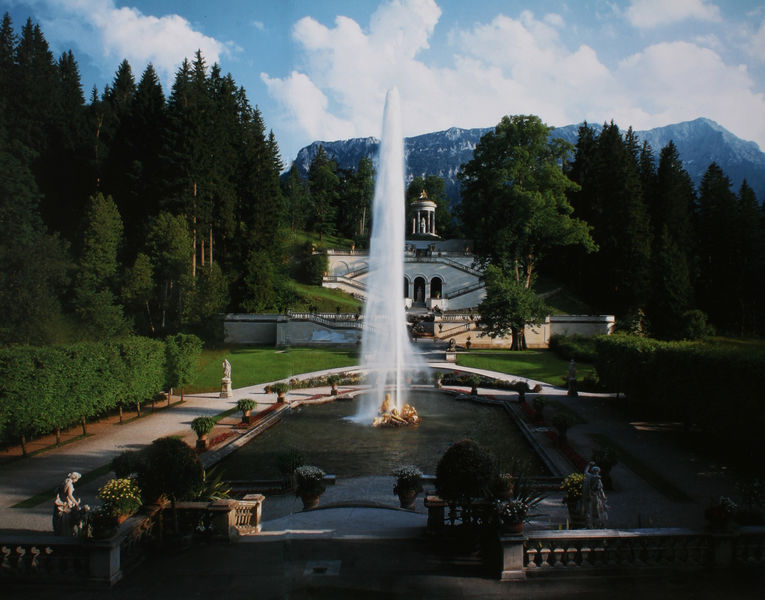
Titel: Blick von der Schlossterrasse von Schloss Linderhof über das südliche Hauptparterre zur Terrassenanlage mit Monopteros
Künstler: Georg Dollmann
Standort: Graswangtal
Institution: Schloss Linderhof
Schlagwörter: baum, berg, blau, dunkel, himmel, schatten, wasser, weiß, wolken, bäume, grün, landschaft, see, teich, hell, licht, säule, säulen, anlage, gebäude, gras, park, parkanlage, rasen, schloss, weg, wiese, wolke, zaun, barock, stein, feld, hügel, natur, spiegelung, stamm, busch, büsche, sonne, wege, gold, spitzen, wald, brunnen, garten, skulptur, springbrunnen, statue, bäumchen, terrasse, sommer, wellen, italien, berge, gebirge, mauer, hecke, figuren, tannen, querformat, stämme, treppe, treppen, wetter, symmetrie, vasen, geländer, stufen, plastik, foto, fotografie, photographie, töpfe, bayern, palast, balustrade, tanne, photo, skulpturen, plastiken, statuen, kapelle, parterre, ballustrade, fontaine, fontäne, tempel, monopteros, pavillon, wipfel, fotographie, weise, ludwig, barrock, buchsbaum, buchsbäume, potsdam, balustraden, könig ludwig, ludwig 2, linderhof, mamrmor, schloss linderhof, ballustradeä, spirngbrunnen, garrten